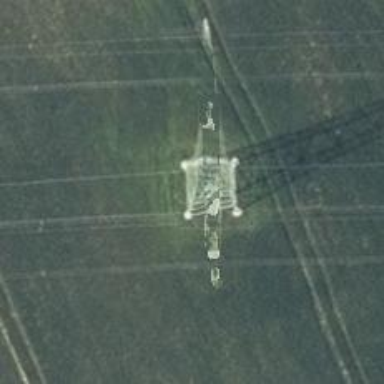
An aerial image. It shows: Power tower.